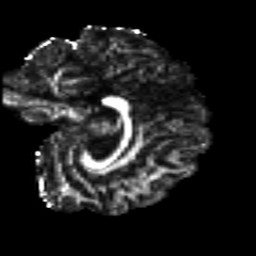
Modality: FA
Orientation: sagittal
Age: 27
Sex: female
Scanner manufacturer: siemens
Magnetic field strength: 3 T
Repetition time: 8.8 s
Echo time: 0.085 s